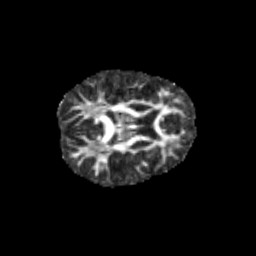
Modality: FA
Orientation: axial
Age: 9
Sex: female
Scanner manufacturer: siemens
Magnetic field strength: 3 T
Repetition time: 3.8 s
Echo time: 0.07 s